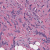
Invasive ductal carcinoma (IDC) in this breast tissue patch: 1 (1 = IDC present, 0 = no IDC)